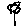
Label: flower